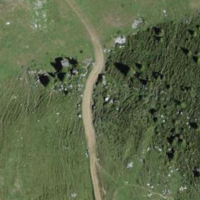
EUNIS habitat code: 23
Species observed at this site:
Rhododendron ferrugineum
Dryas octopetala
Gentiana verna